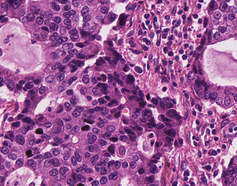
Tumor epithelial tissue: yes
Tumor-associated stroma tissue: yes
Normal tissue: no